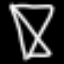
Label: hourglass